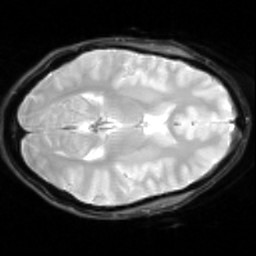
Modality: inplaneT2
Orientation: axial
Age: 22
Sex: female